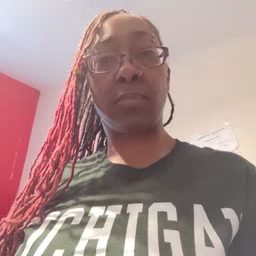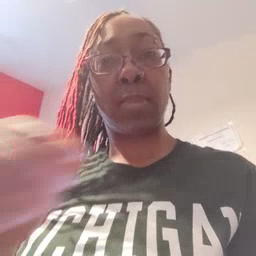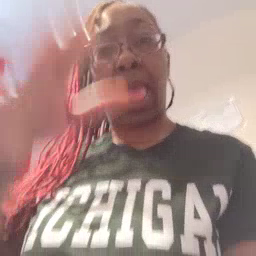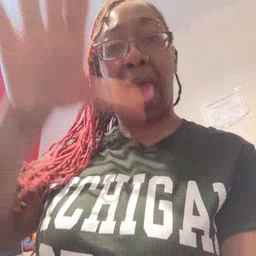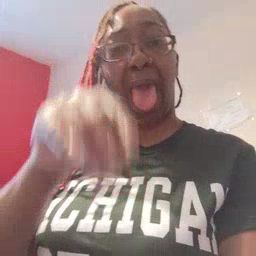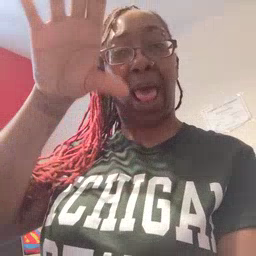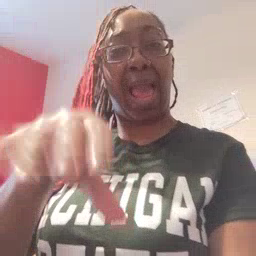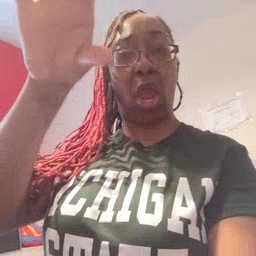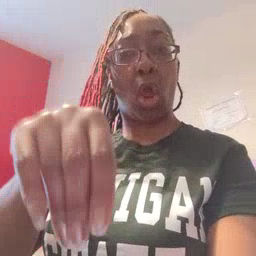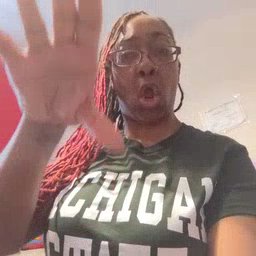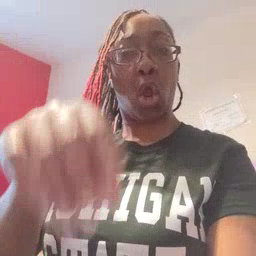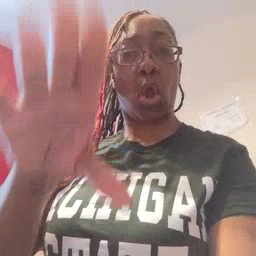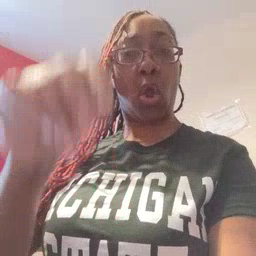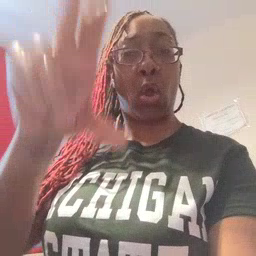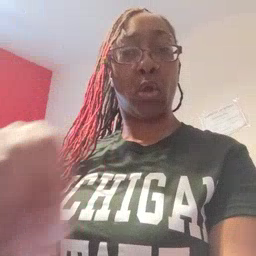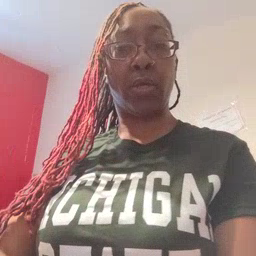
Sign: alligator